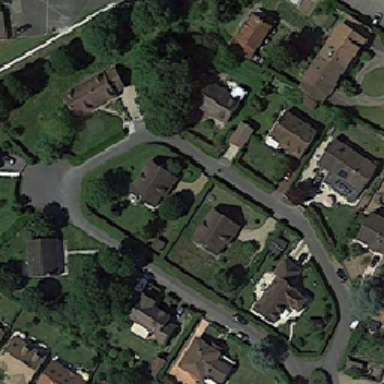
On the ground with a circular sidewalk .